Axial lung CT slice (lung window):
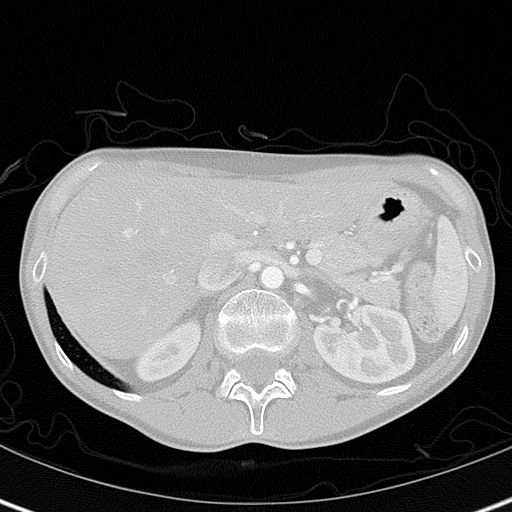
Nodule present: no